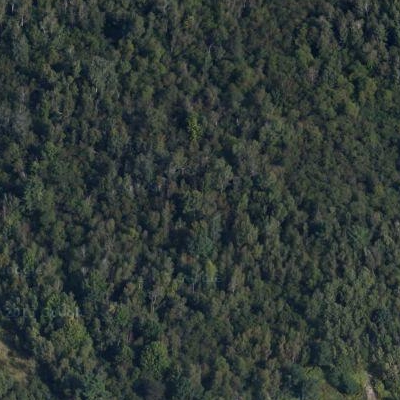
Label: eForest